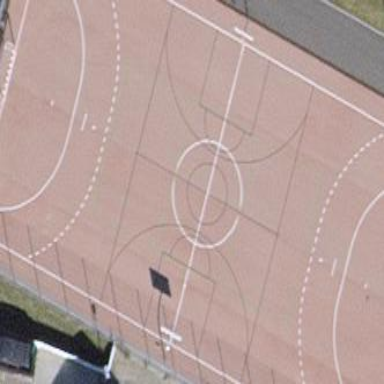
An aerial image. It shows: Handball pitch for leisure and sports activities.